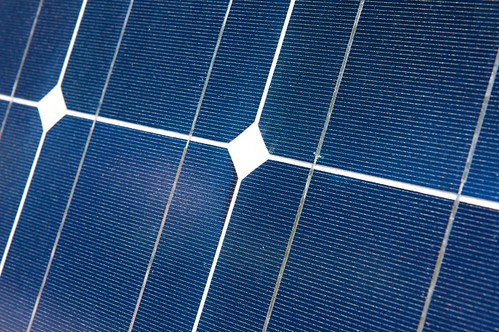
Label: Clean